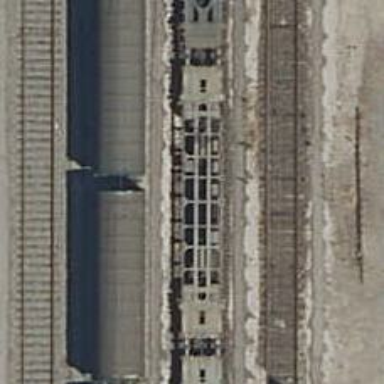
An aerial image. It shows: Rail yard with electrified contact lines for the trains.